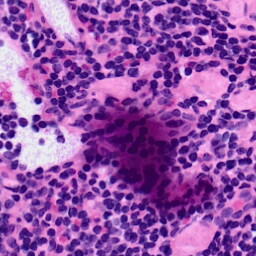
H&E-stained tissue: LymphNode